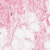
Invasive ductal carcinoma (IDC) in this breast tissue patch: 0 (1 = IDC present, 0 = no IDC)